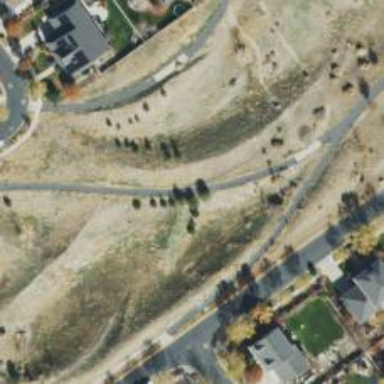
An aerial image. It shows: Asphalt path with excellent trail visibility.